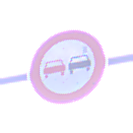
Verkehrszeichen: Ueberholverbot
Umgebung: Outdoor, Nature
Tageszeit: SunriseSunset
Wetter: Clear
Licht: Natural
Jahreszeit: NotSpecified
Kontrast: LowContrast